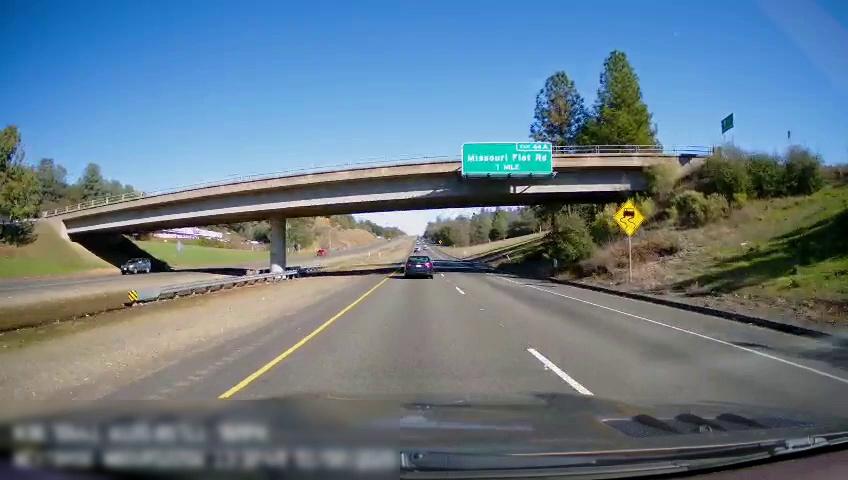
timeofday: Day
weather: Sunny
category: Drivable Space
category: Drivable Space
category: Vehicles | SUV
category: Vehicles | Car
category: Vehicles | Car
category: Lanes | Current Lane
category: Lanes | Current Lane
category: Lanes | Alternate Lane
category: Traffic | Signs
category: Traffic | Signs
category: Traffic | Signs